Field crop: maize
Growth stage: 2
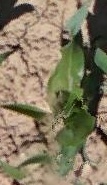
Species: maize